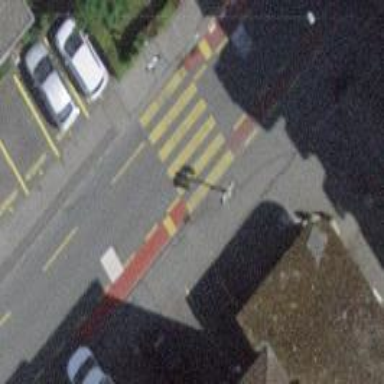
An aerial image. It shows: Uncontrolled zebra crossing with notable zebra markings.